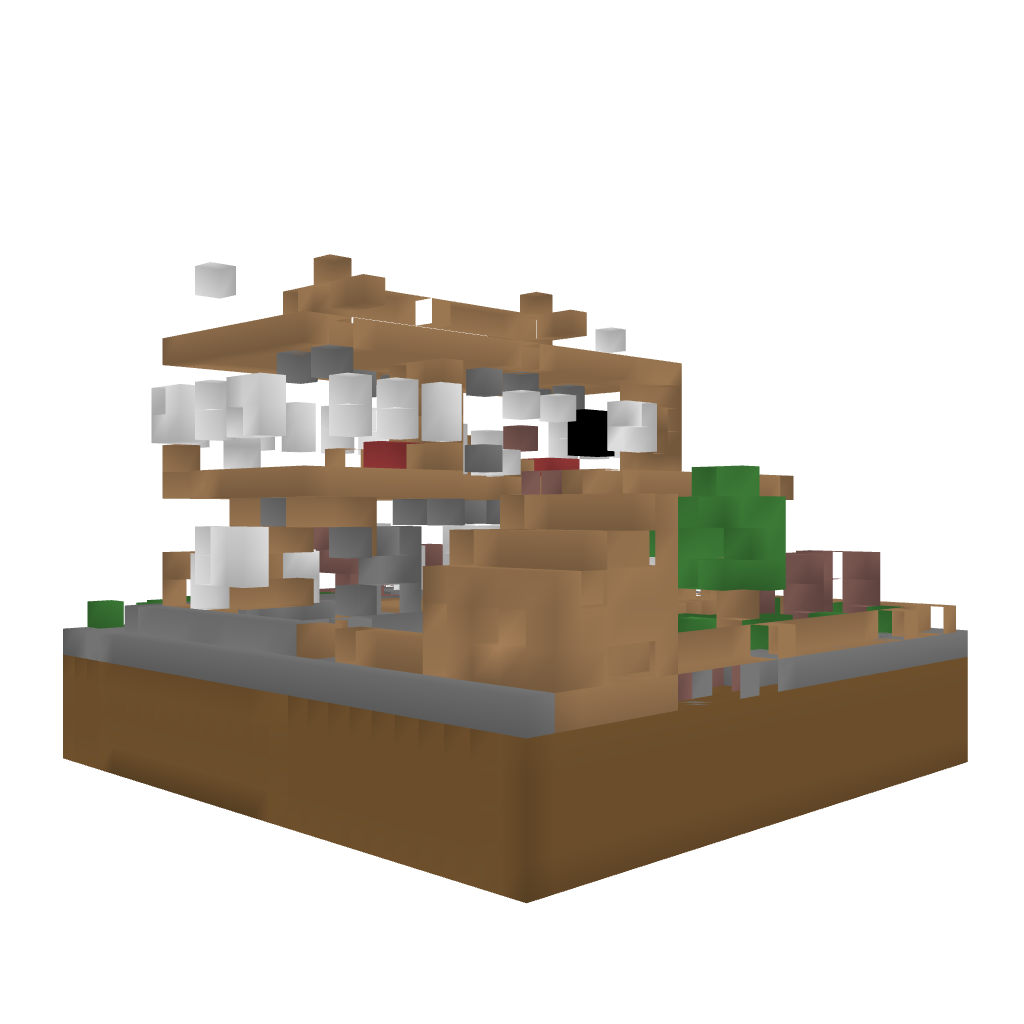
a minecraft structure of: Middle-class Modern I-shaped House with Backyard bad low quality